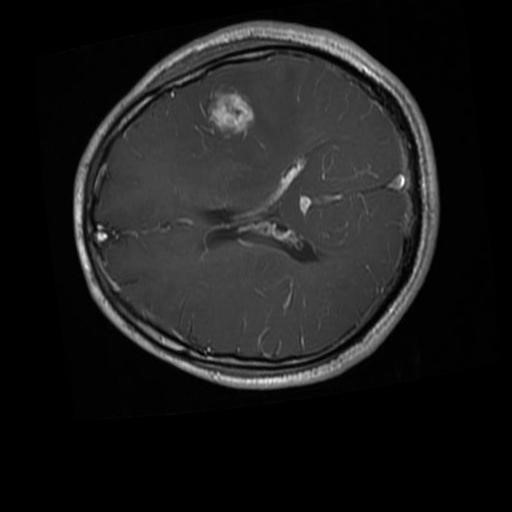
Label: brain_glioma